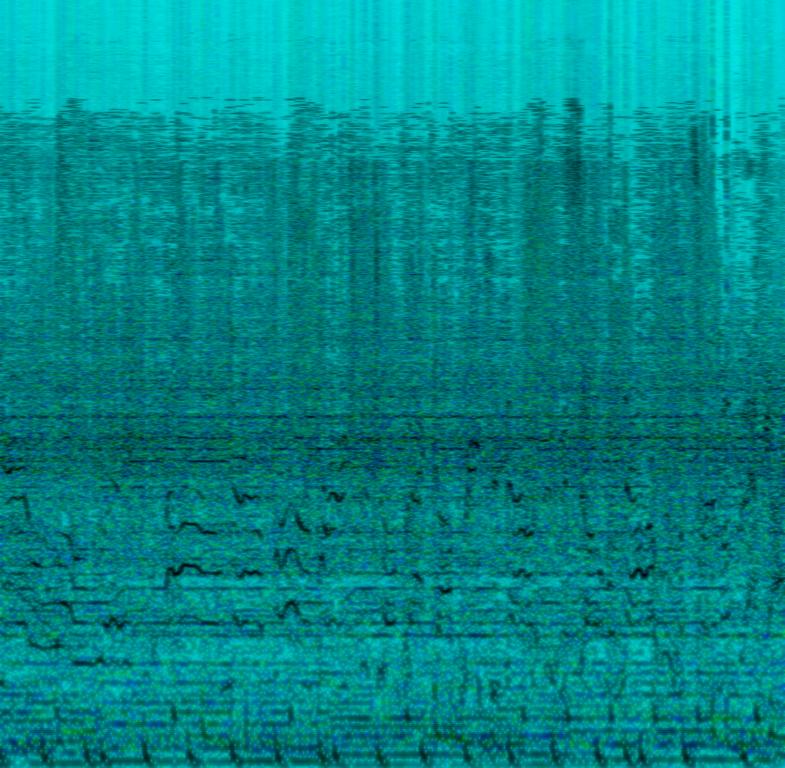
This is an alternative metal music piece. There is a male vocal singing loudly initially with a cleaner character and then with a heavy vocal fry. The distorted electric guitar is playing a heavy riff with the bass guitar in the background. The rhythmic background consists of an aggressive acoustic drum metal beat. The atmosphere is rebellious and violent. This piece can be used in the soundtrack of an action video game or a thriller movie during scenes of a face-off or a combat.